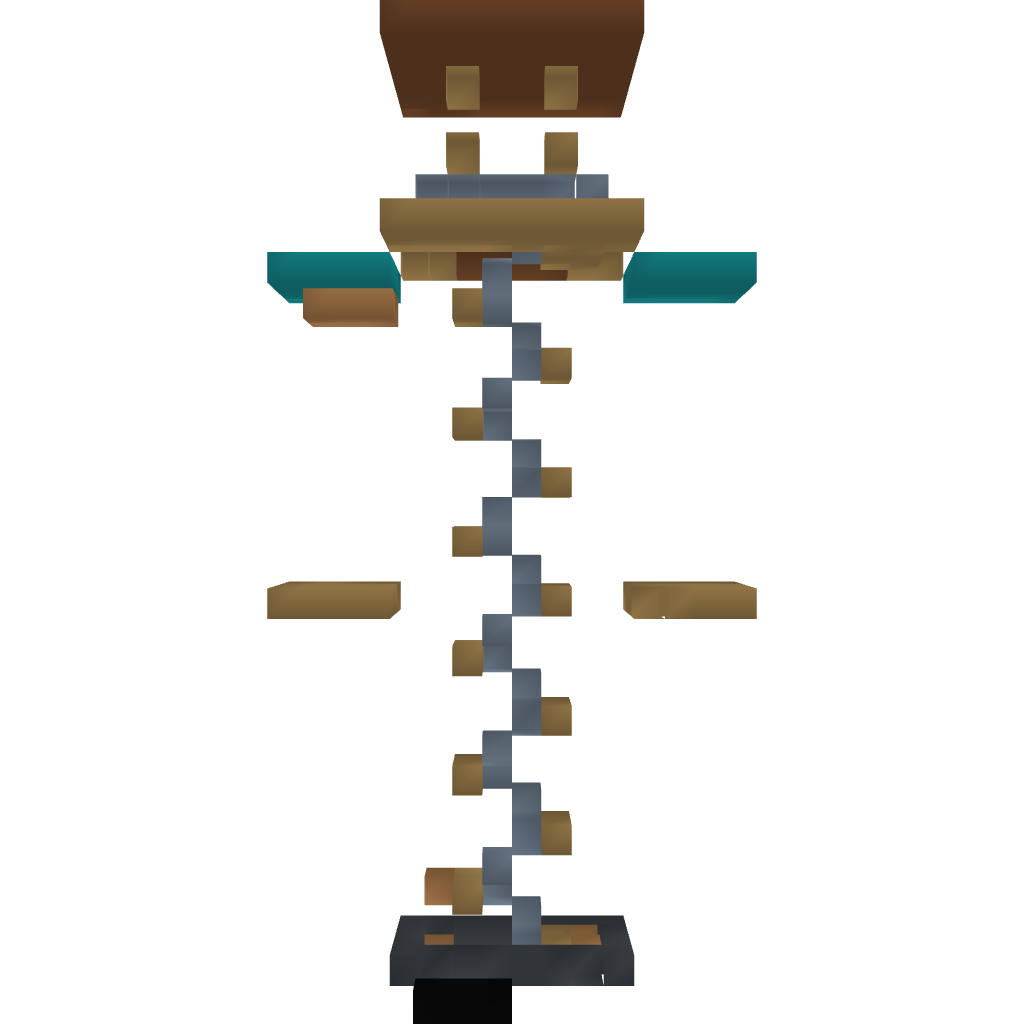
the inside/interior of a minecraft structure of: Minecraft dude